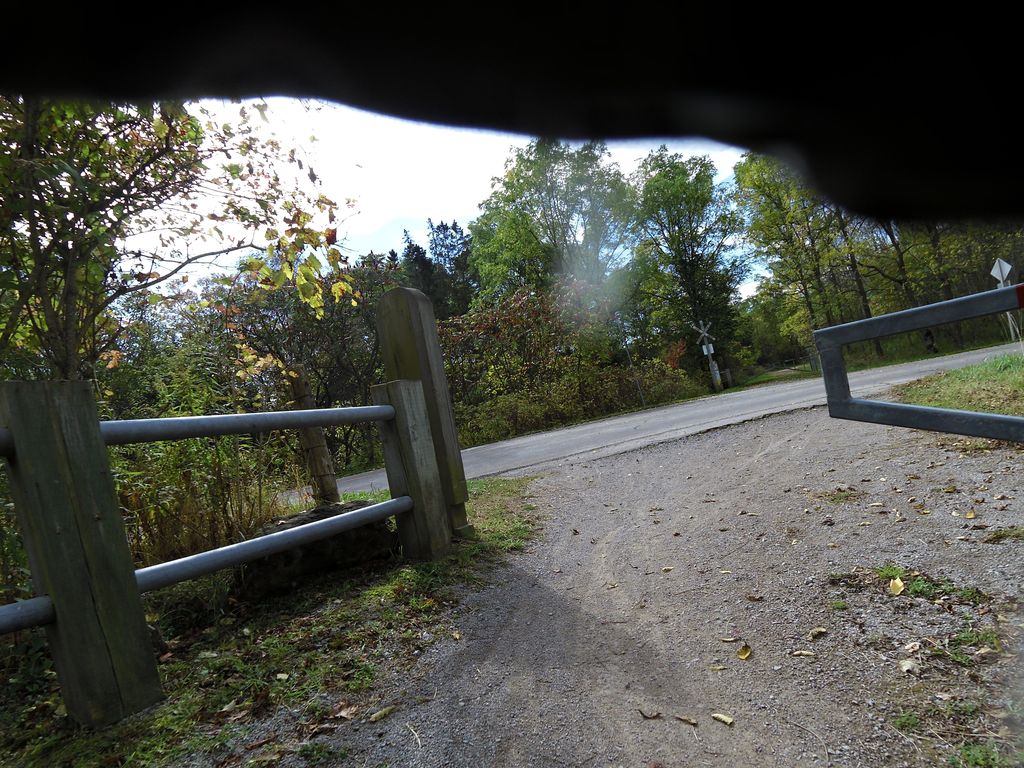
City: hamilton